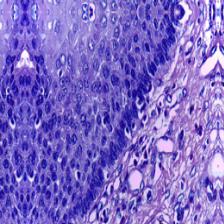
Diagnosis: Normal